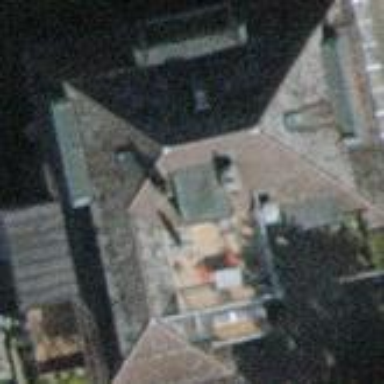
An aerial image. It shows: Hipped roof on apartment building.